Aerial crown-view tile of a tropical tree (Barro Colorado Island, Panama), acquired 20250217:
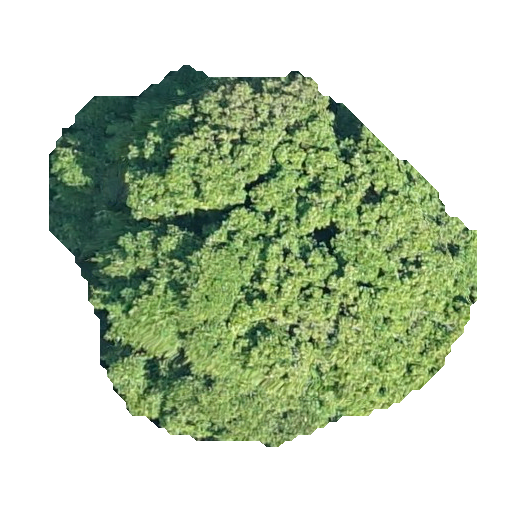
Species: Prioria copaifera
GBIF accepted scientific name: Prioria copaifera
Crown area: 174.653 m²